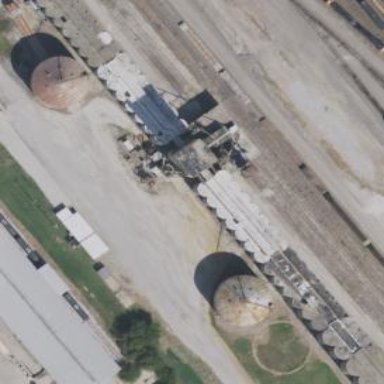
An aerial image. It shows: Silo building.